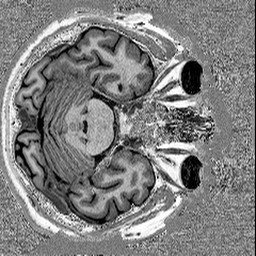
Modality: UNIT1
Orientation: axial
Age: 66
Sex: male
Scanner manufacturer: siemens
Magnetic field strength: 3 T
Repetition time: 5 s
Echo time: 0.00298 s